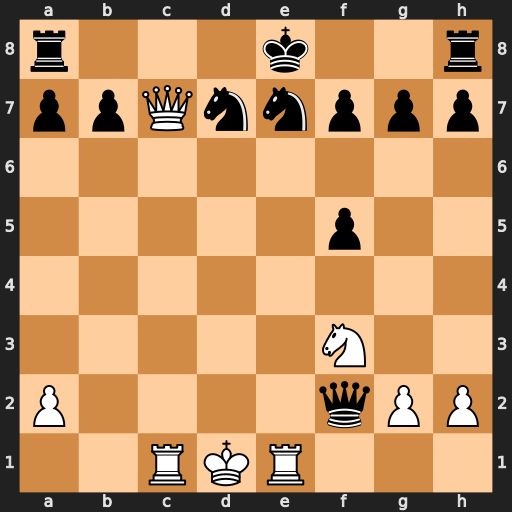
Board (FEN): r3k2r/ppQnnppp/8/5p2/8/5N2/P4qPP/2RKR3
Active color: w
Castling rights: kq
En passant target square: -
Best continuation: Qc8+ Rxc8 Rxc8#